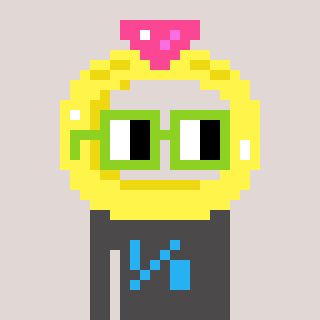
a pixel art character with square light green glasses, a ring-shaped head and a grayscale-colored body on a warm background